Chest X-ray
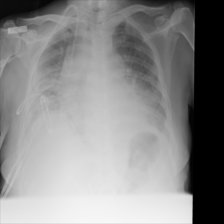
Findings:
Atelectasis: negative
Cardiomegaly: negative
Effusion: negative
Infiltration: negative
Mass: negative
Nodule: negative
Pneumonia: negative
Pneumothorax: negative
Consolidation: negative
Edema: negative
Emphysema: negative
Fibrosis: negative
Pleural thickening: positive
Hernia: negative